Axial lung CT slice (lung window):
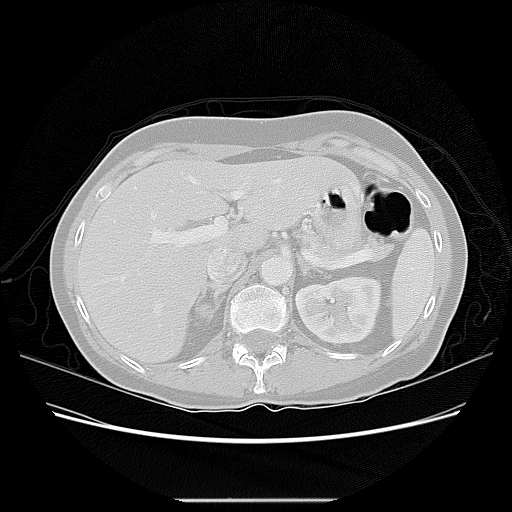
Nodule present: no